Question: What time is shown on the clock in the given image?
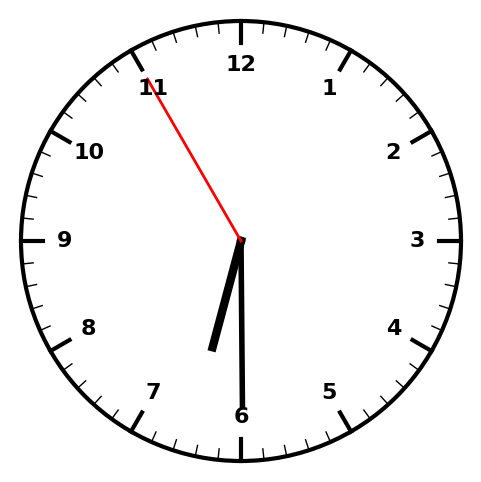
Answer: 06:29:55